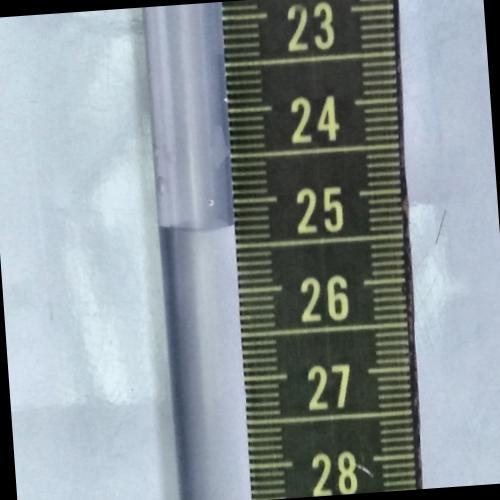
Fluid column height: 25.3 cm